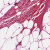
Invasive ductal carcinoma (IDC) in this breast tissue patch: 0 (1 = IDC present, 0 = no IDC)